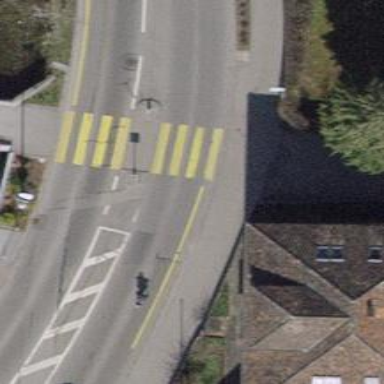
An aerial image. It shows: Uncontrolled crossing with central island on the road.